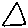
Label: triangle